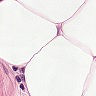
Metastatic tissue present: no